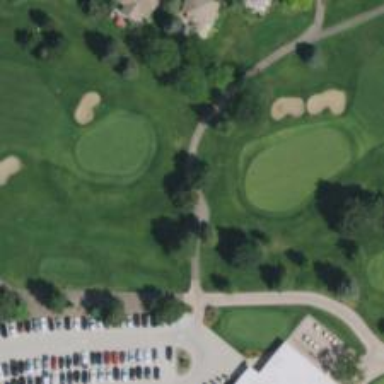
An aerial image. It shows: Nicely maintained asphalt path suitable for golf carts. The track type is grade1.